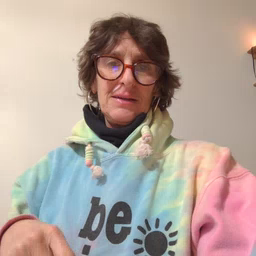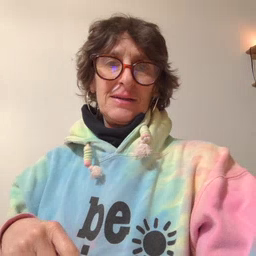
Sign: into